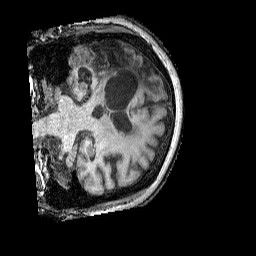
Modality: T1w
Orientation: coronal
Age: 65
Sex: female
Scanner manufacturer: siemens
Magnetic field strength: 3 T
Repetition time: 2.25 s
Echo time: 0.00411 s